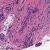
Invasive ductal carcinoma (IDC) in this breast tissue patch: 0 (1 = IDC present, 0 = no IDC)